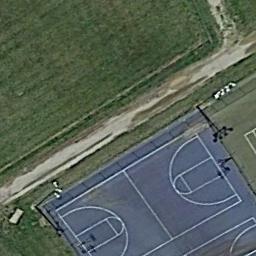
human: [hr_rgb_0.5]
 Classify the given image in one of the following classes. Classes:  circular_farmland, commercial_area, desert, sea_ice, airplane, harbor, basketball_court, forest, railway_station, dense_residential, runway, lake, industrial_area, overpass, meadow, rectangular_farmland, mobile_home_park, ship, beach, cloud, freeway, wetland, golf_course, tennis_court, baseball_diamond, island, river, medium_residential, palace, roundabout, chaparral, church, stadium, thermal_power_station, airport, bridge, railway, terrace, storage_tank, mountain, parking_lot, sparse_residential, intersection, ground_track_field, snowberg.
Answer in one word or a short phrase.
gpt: basketball_court